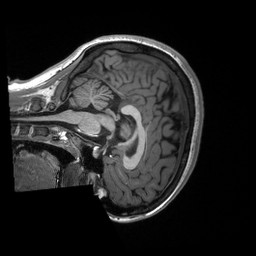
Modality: T1w
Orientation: sagittal
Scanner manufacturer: siemens
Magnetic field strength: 3 T
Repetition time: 2.3 s
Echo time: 0.00298 s